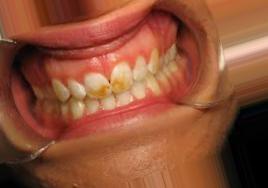
Condition: Tooth Discoloration